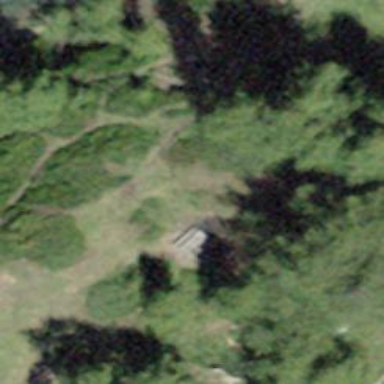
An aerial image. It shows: Picnic table located in leisure land area.